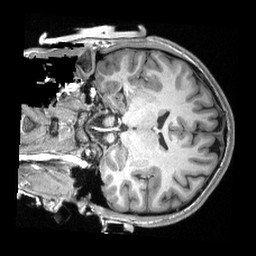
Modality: T1w
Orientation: coronal
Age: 20
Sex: male